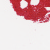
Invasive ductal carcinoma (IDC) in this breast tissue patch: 0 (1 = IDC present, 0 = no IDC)